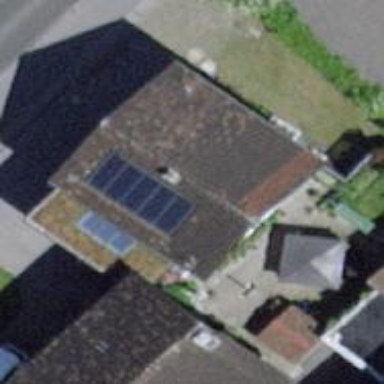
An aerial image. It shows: Detached building with gabled roof.